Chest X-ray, AP view. Patient: 33 years old, sex M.
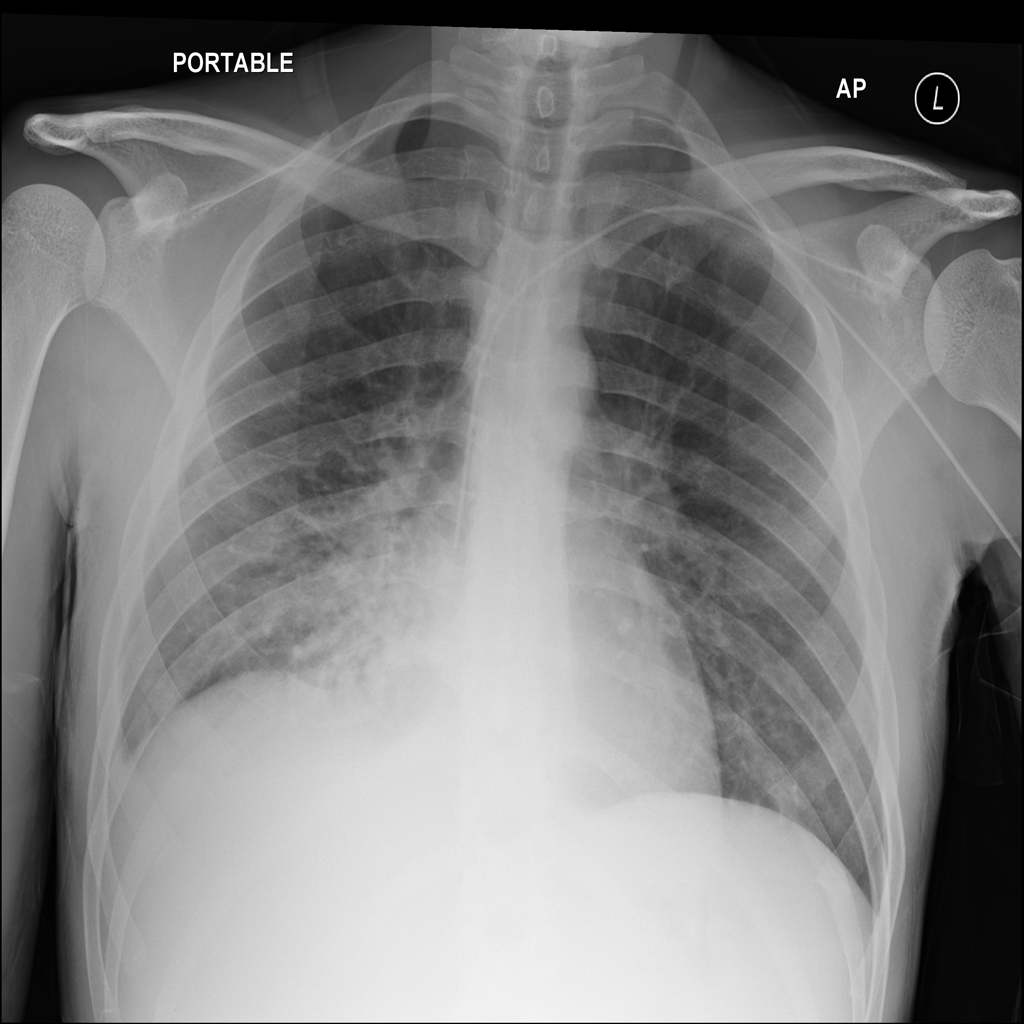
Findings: Infiltration